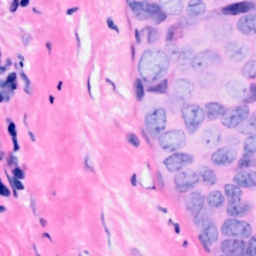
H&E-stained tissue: Breast